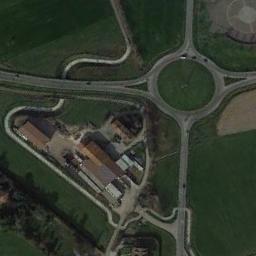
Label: roundabout